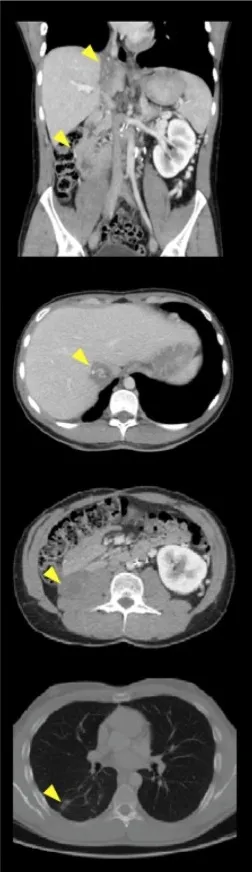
CT scan images demonstrate a decrease in size of surgical site nodules, inferior vena cava tumor thrombus, paraaortic lymph node metastasis, and lung nodules after eight and fifteen infusions of nivolumab. (B) After eight infusions of nivolumab.
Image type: radiology (ct)